Question: Nope. Ignore this. The space is put there by browser.
---
This is a HTML snippet from my application:
'''
Correct answers:
0 / 6<br /><br />
You have failed to pass the final test.
<a href="/module/controller/course/id/5" class="accessible-link">
Click here
</a>
to return to the training.
'''
As you can see, there is a single space after the </a> closing tag. Yet in the browser the space is added inside the anchor. So it looks like this:

This is the PHP code which produces the HTML:
'''
<?php if (isset($this->correctAnswersCount) && isset($this->answersCount)): ?>
<?php echo Zend_Registry::get('translate')->_('Pocet spravnych odpovedi'); ?>:
<?php echo ToHtml($this->correctAnswersCount); ?> / <?php echo ToHtml($this->answersCount); ?><br /><br />
<?php endif; ?>
<?php echo Zend_Registry::get('translate')->_('Zaverecny test sa vam nepodarilo uspesne absolvovat.'), "
"; ?>
<a href="<?php echo ToHtml($this->backToCourseUri); ?>" class="accessible-link">
<?php echo Zend_Registry::get('translate')->_('Kliknite'), "
"; ?>
</a>
<?php echo Zend_Registry::get('translate')->_('pre navrat do kurzu.'), "
"; ?>
'''
I am completely baffled by this and cannot figure out what's causing this even though I've been staring into the code for 30 minutes now.
This is a relevant part from the translation file:
'''
'Kliknite' => 'Click here',
'''
As you can see, there should be no space added by Zend_Translate.
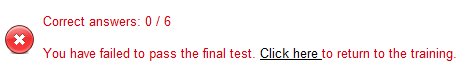
Answer: Change this:
'''
<a href="<?php echo ToHtml($this->backToCourseUri); ?>" class="accessible-link">
<?php echo Zend_Registry::get('translate')->_('Kliknite'), "
"; ?>
</a>
'''
Into this:
'''
<a href="<?php echo ToHtml($this->backToCourseUri); ?>" class="accessible-link">
<?php echo Zend_Registry::get('translate')->_('Kliknite'), "
"; ?></a>
'''
The '</a>' should be in the same line after the '<?php echo Zend_Registry::get('translate')->_('Kliknite'), "
"; ?>' aka
The new line and the spaces after it renders like 1 space that is still inside de '<a></a>' tags, that is where the blank space is coming from.
For the record I also don't like the closing tag to be next to the content instead of a being in a new line but that's how it has to be done in order to work correctly.
I like good formatted code and I always look for a autoformat command in my IDE.
But at least for example in Visual Studio when you hit + , + (the Format Document shorcut) the closing tags like the '</a>' are not automatically moved to a new line for this exact reason: that it should not break the way it looks before the auto format.